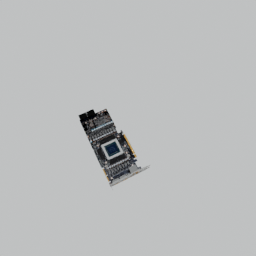
Label: electronics